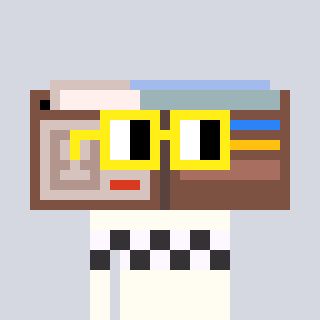
a pixel art character with square yellow glasses, a wallet-shaped head and a grayscale-colored body on a cool background